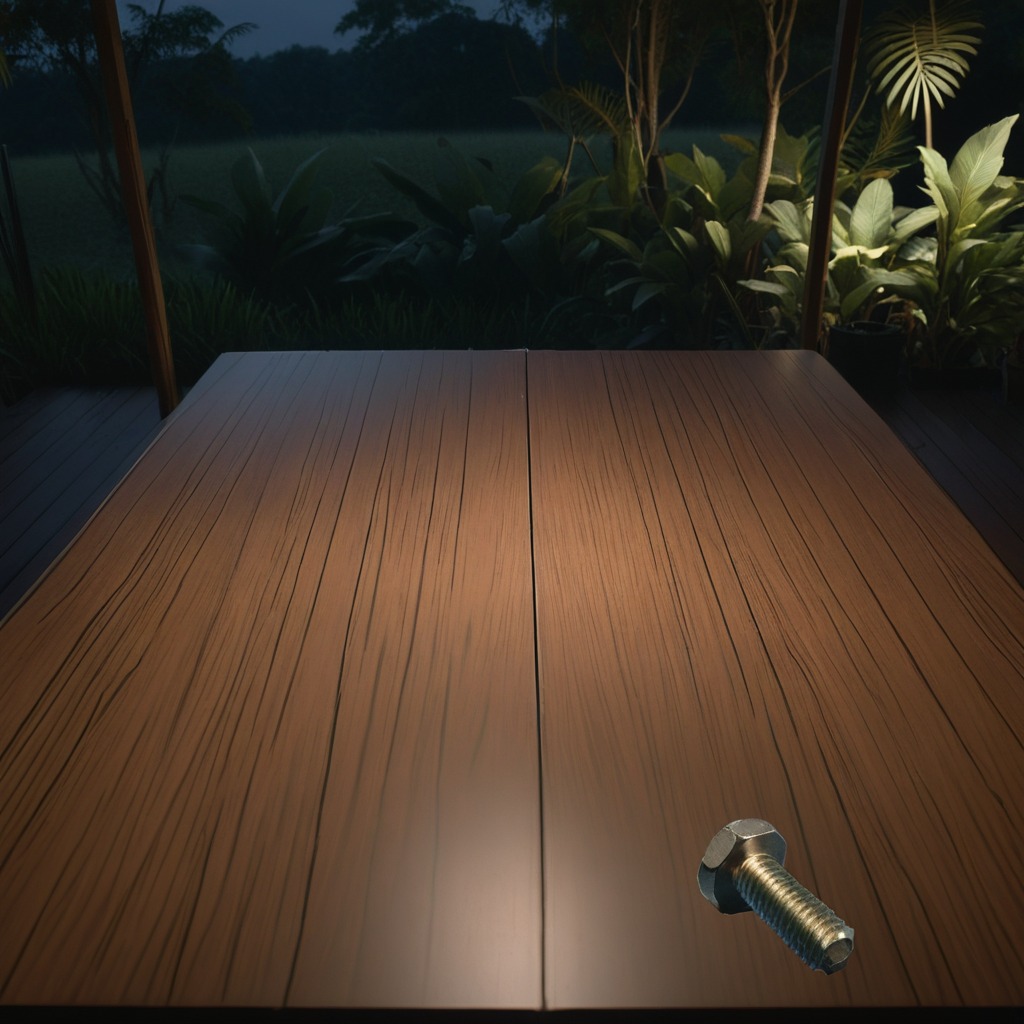
A metal screw lying on a wooden table inside a jungle field workshop tent at night dim ambient light soft shadows worn but